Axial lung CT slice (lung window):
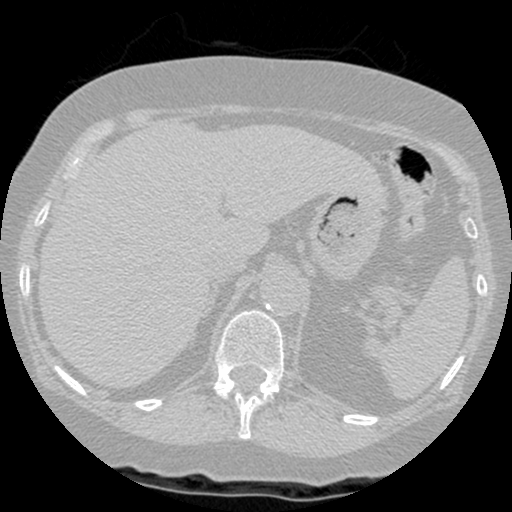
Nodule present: no